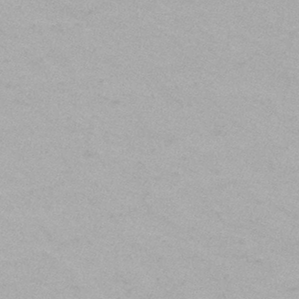
Label: frost